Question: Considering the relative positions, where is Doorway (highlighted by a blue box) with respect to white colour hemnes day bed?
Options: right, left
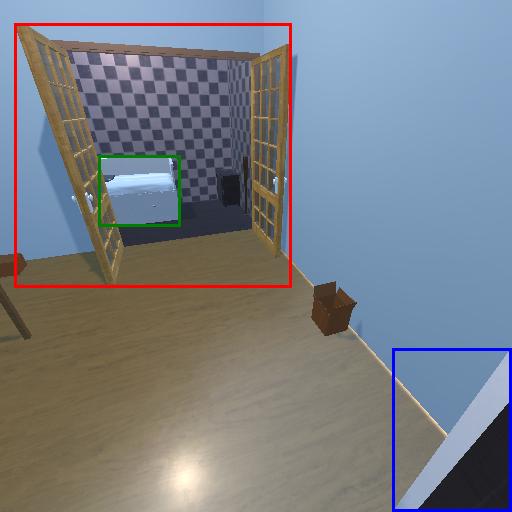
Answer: right